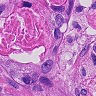
Metastatic tissue present: yes